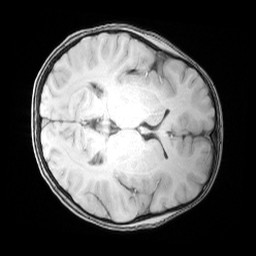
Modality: MP2RAGE
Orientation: axial
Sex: female
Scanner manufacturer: siemens
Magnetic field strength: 3 T
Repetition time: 5 s
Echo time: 0.00355 s